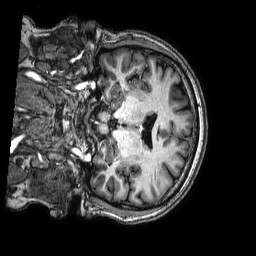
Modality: T1w
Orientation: coronal
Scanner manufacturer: philips
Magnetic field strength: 3 T
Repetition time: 0.008 s
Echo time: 0.003539 s